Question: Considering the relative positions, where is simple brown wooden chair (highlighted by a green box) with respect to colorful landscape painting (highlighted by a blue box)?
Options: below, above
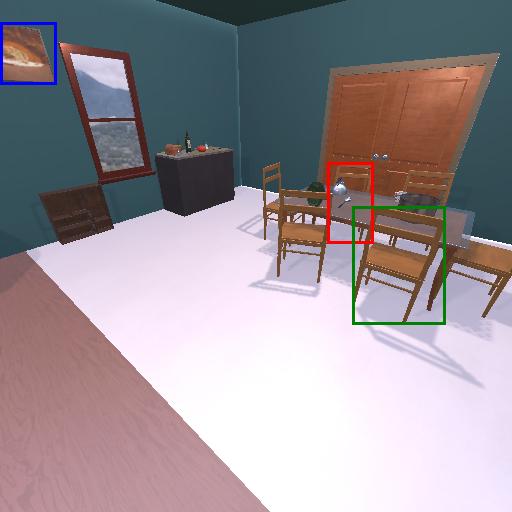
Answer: below